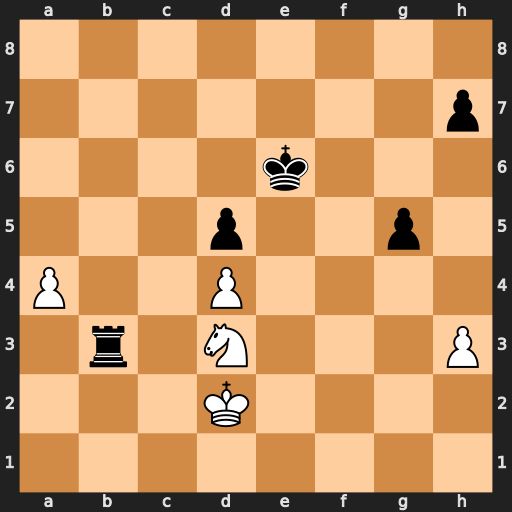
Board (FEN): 8/7p/4k3/3p2p1/P2P4/1r1N3P/3K4/8
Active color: w
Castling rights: -
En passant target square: -
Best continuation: Nc5+ Kd6 Nxb3